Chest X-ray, PA view. Patient: 51 years old, sex M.
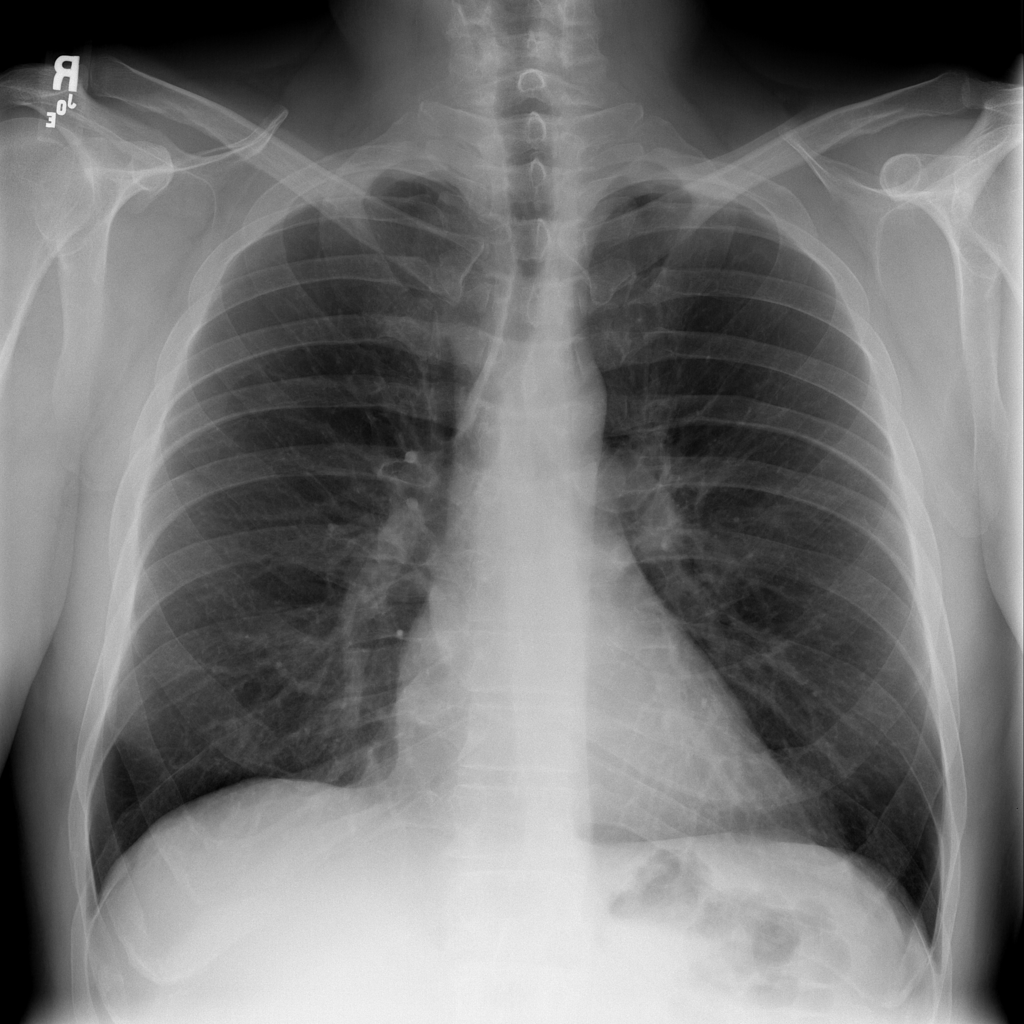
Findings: No Finding